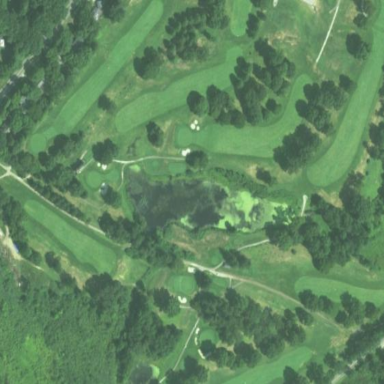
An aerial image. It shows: Golf course surrounded by greenery.